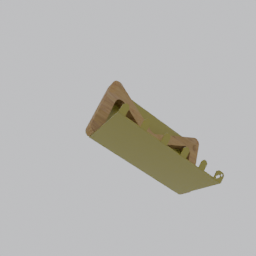
Label: appliances